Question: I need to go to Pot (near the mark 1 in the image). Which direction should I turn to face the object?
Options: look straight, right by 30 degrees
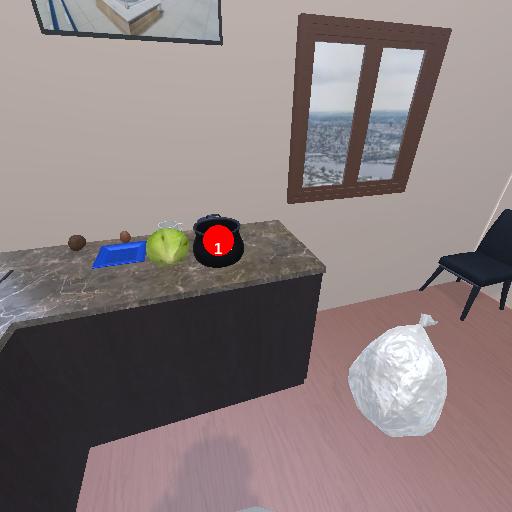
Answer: look straight